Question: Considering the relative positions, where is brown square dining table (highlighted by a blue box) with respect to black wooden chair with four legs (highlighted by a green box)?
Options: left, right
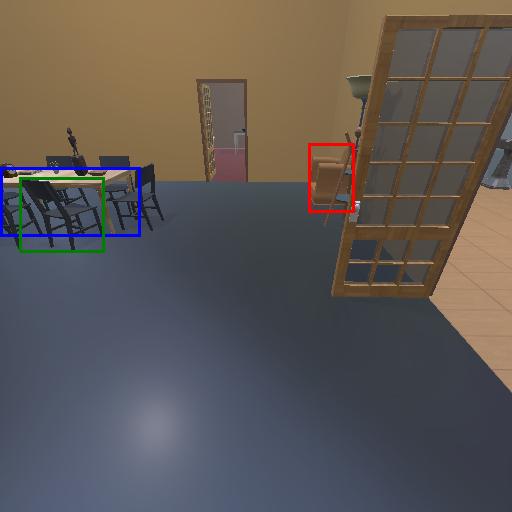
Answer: left